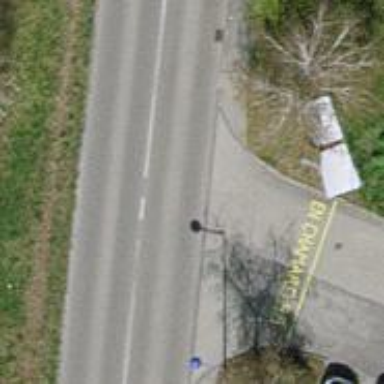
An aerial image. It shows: Service road with sidewalk alongside.